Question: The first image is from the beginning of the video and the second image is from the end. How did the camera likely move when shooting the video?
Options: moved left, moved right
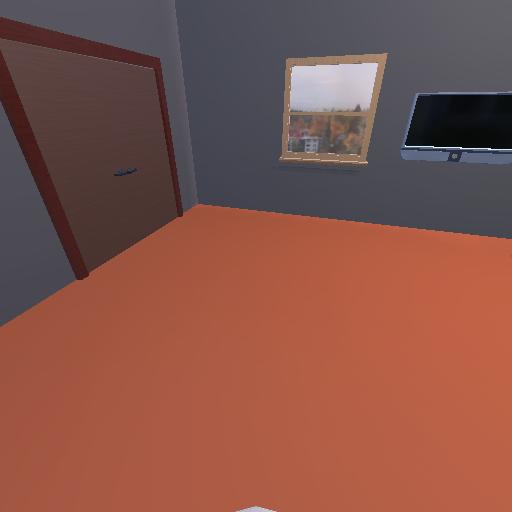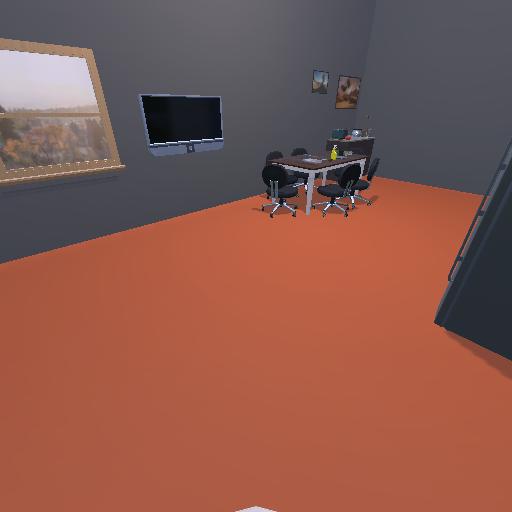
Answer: moved left